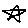
Label: star